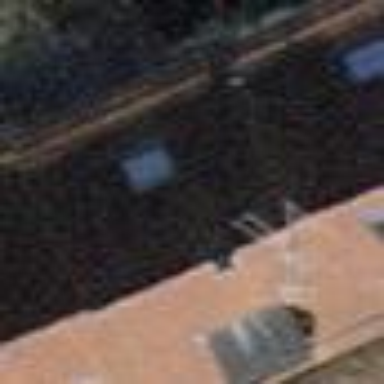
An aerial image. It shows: Building with tile roof.